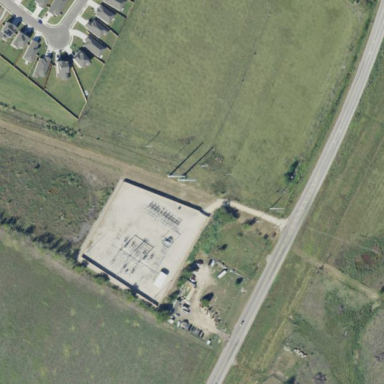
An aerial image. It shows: Outdoor distribution-level power substation enclosed by fence.